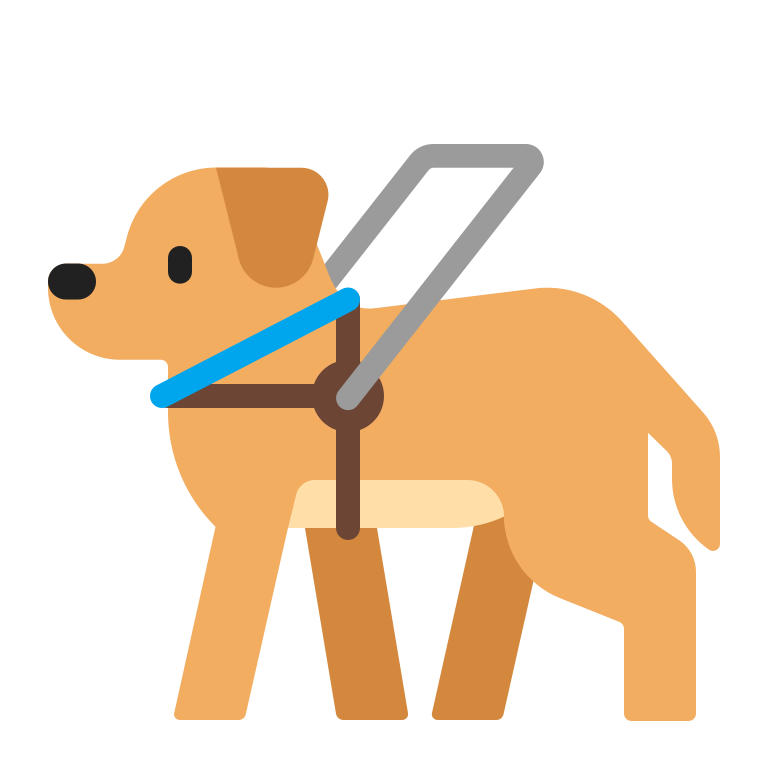
guide dog flat